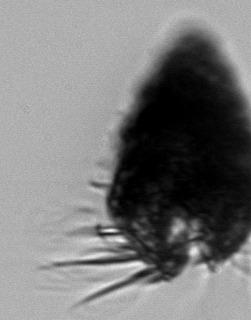
Label: Laboea_strobila